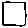
Label: square